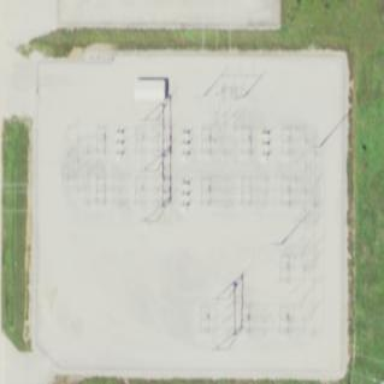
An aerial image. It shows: Outdoor power substation at the transmission level.